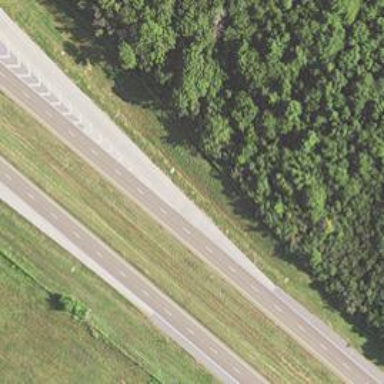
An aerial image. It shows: Dual carriageway expressway with asphalt surface. It is classified as trunk highway.